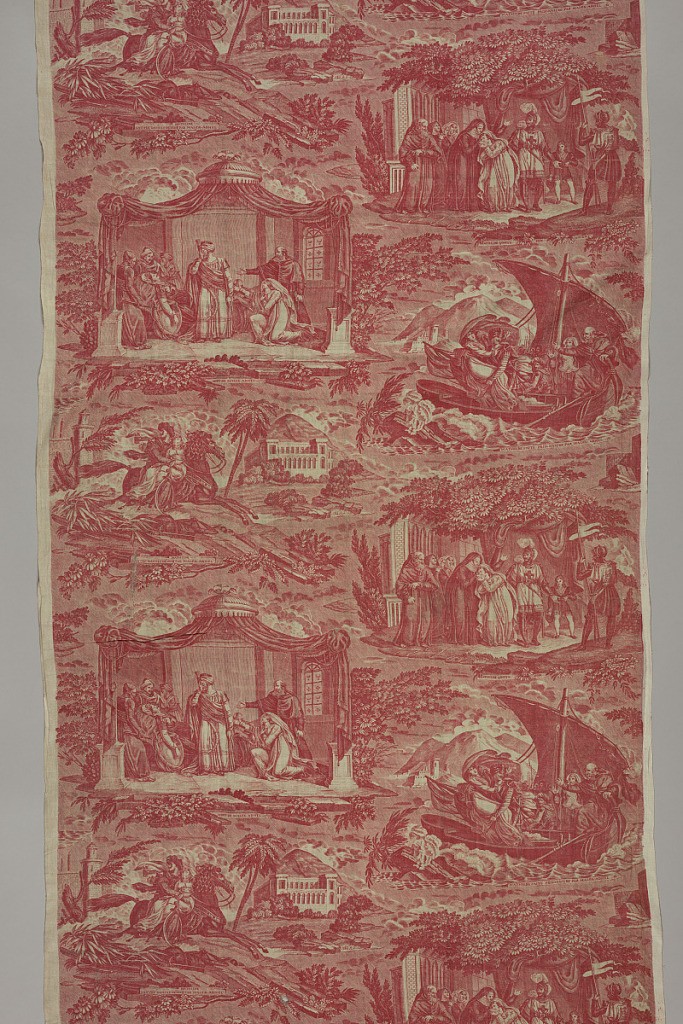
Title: Mathilde et Malek Adhel
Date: ca. 1820
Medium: cotton Technique: printed on plain weave
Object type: Textile
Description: Four vignettes depicting scenes from the second Crusade story of "Mathilde et Malek Adhel." Printed in red on white ground.